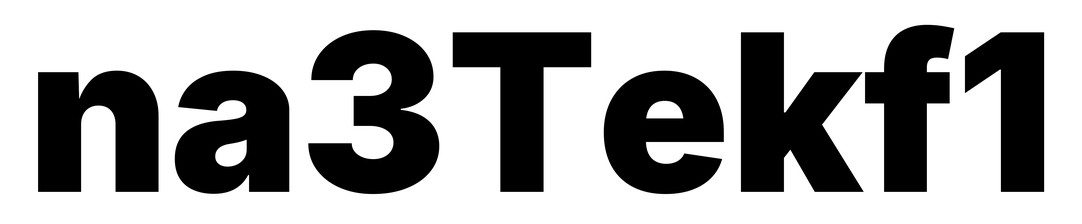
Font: Inter_Black